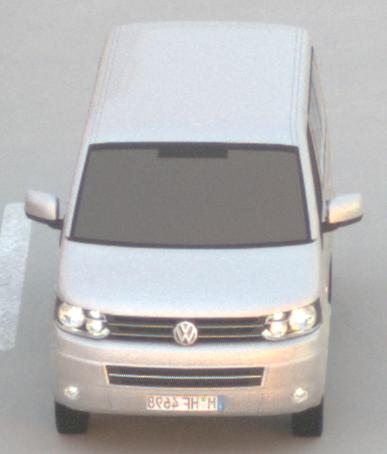
Make: VW Commercial Vehicles (Nutzfahrzeuge)
Model: T5 Multivan 2.0
Detailed model: T5 Multivan
Model produced from: 2009/09
Model produced until: 2013/06
Doors: 4
Color: white
Road condition: dry road
Daytime: sunrise or sunset
Contrast: medium contrast